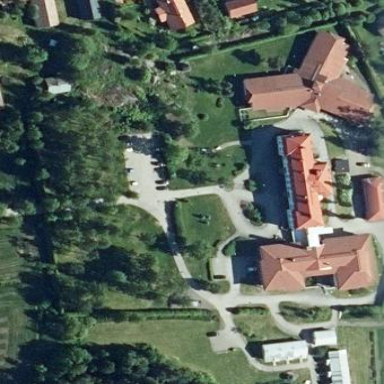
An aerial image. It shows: Nursing home.